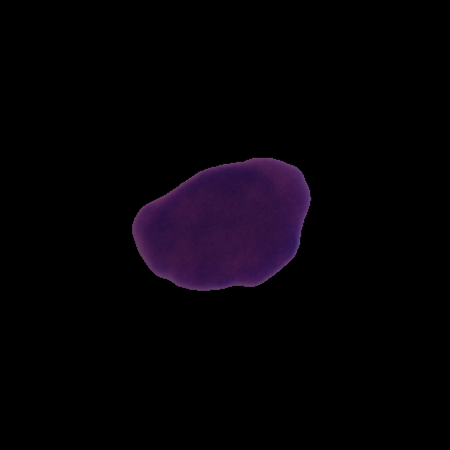
Label: cancer